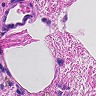
Metastatic tissue present: no